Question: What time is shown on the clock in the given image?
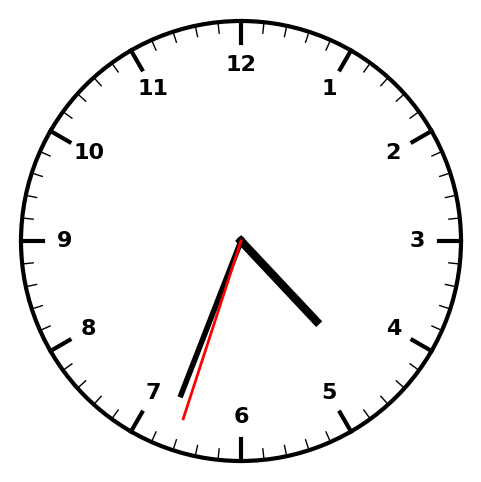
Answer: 04:33:33